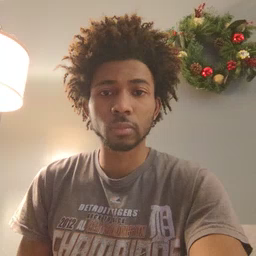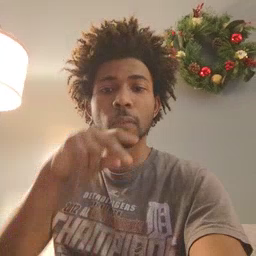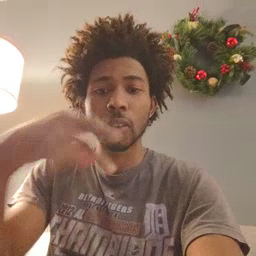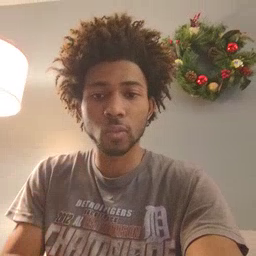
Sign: fall